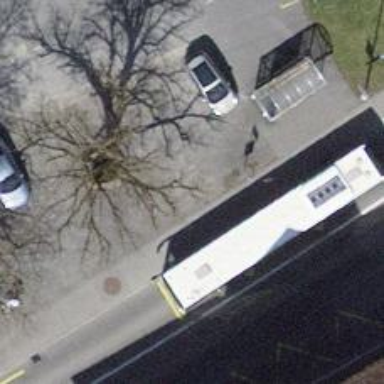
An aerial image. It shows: Bus stop with shelter. It is platform for public transport.